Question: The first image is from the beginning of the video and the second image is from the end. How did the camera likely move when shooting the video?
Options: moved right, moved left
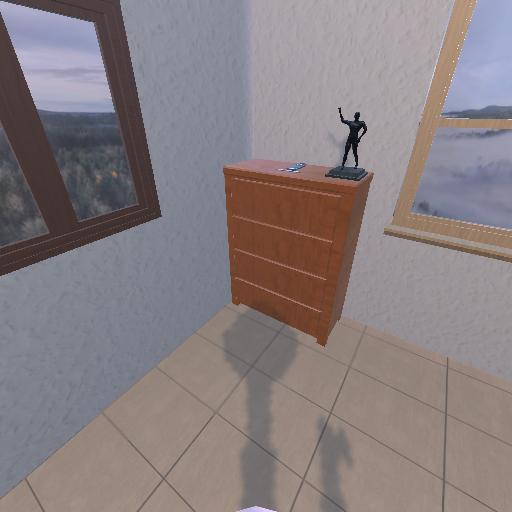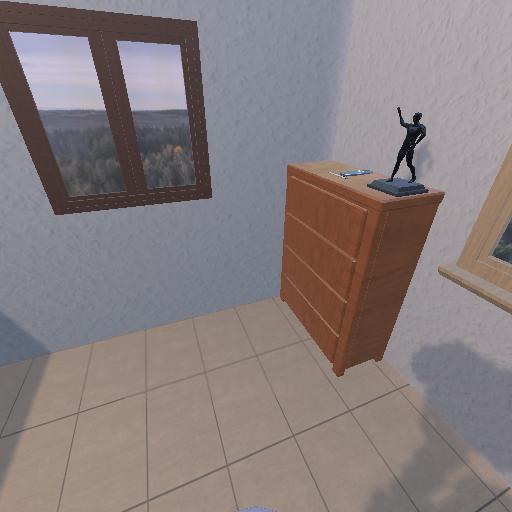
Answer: moved right